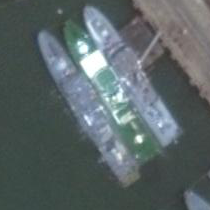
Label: combat